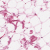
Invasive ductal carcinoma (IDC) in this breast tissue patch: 0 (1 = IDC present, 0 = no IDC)